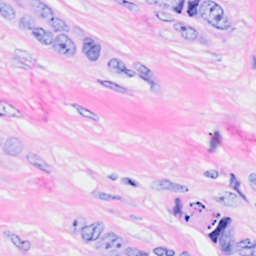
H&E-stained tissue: Breast